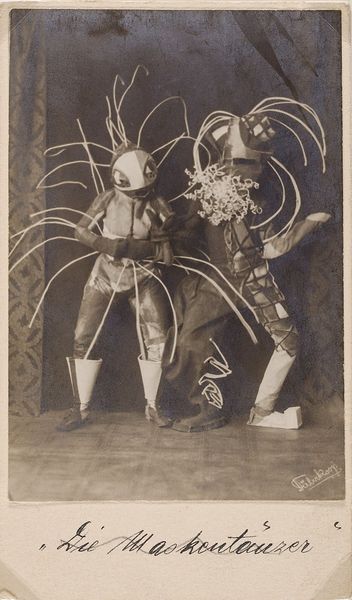
Titel: Tanzmasken 'Toboggan Frau' und 'Toboggan Mann' von Lavinia Schulz
Künstler: Minya Diez-Dührkoop
Standort: Hamburg
Institution: Museum für Kunst und Gewerbe Hamburg
Schlagwörter: silber, tanzen, foto, fotografie, photographie, maske, photo, lichtbild, silbergelatine, theaterfotografie, brom, silbergelatinepapier, bromsilbergelatinepapier, entwicklungspapier, gelatinepapier, schwarzweißpositivverfahren, silbersalzverfahren, schwarzweißfotografie, theaterphotographie, maskentanz, bühnenkunst